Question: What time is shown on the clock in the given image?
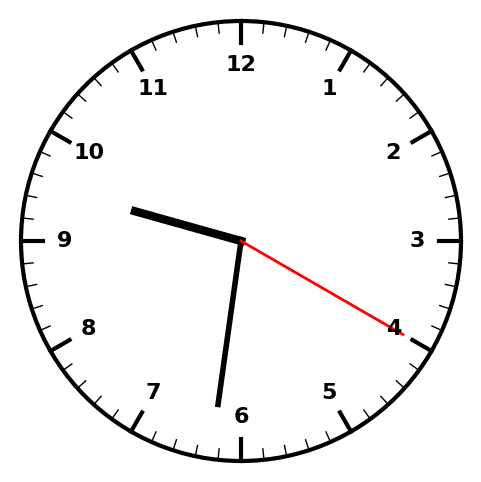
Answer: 09:31:20